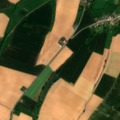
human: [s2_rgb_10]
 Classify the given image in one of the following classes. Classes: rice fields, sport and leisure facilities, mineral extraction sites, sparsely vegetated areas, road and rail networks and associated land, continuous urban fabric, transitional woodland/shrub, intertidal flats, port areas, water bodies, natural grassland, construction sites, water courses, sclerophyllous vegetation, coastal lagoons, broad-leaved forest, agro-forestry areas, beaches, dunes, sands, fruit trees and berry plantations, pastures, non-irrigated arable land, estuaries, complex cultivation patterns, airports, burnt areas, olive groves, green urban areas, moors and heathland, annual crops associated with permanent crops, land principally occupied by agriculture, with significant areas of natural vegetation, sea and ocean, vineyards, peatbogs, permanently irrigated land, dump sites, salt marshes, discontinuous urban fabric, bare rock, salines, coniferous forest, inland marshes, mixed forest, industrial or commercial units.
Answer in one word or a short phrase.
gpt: discontinuous urban fabric, non-irrigated arable land, complex cultivation patterns